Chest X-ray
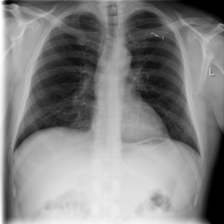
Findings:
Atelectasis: negative
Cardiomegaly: negative
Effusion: negative
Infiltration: negative
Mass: negative
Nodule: negative
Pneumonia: negative
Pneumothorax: negative
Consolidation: negative
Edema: negative
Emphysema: negative
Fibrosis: negative
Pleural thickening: negative
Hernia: negative